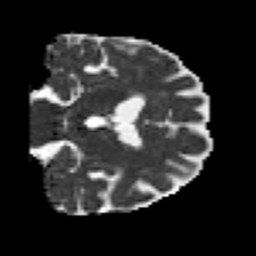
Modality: MD
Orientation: coronal
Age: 74
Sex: male
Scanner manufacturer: siemens
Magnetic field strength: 3 T
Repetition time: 7.3 s
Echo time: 0.087 s